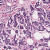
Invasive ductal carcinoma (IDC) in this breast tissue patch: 1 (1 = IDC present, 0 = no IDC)